Question: In Sql server management studio, when you have a new query window, you can change mode of your query window to 'SQLCMD Mode' by using query menu. I use sqlcmd in windows command line but don't know what't the different of use this mode in SSMS.

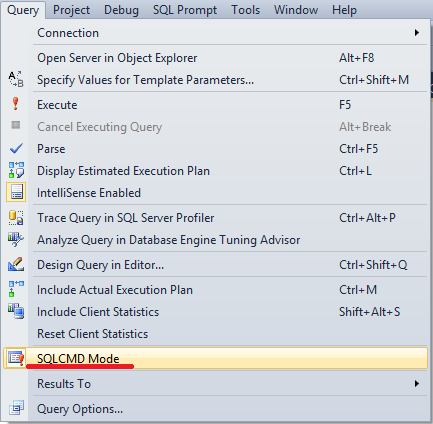
Answer: It is a mode that allows you to create SQLCMD scripts.
MSDN - <URL>.
For a few examples look at <URL>.